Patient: sex F, age 31
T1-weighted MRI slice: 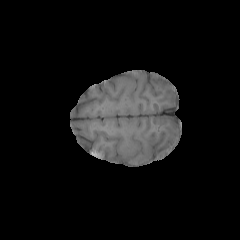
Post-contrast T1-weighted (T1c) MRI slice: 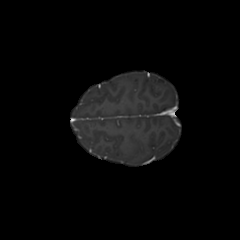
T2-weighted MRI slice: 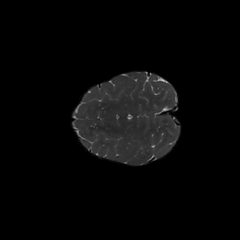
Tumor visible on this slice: no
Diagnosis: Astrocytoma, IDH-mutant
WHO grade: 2